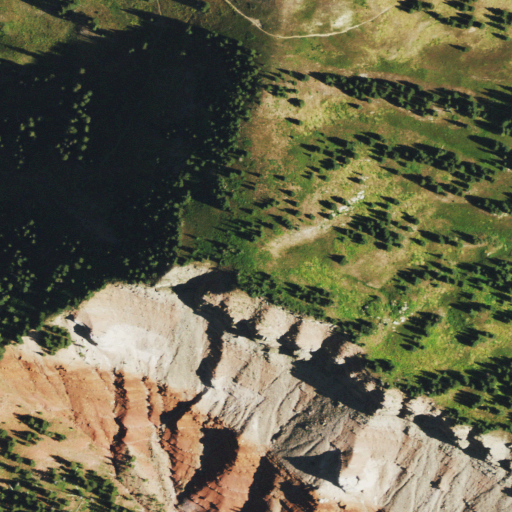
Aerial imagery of mountain in Colorado named Section Point containing grassland, barren land, evergreen forest, deciduous forest, and herbaceous wetlands